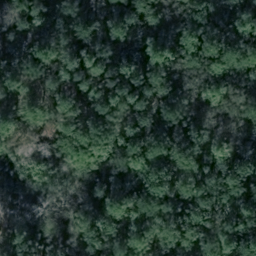
Label: forest